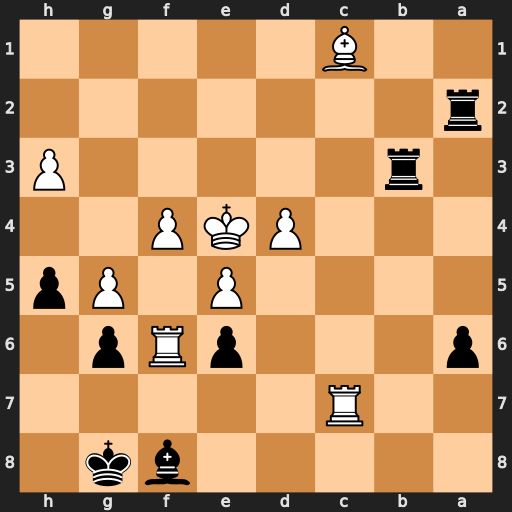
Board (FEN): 5bk1/2R5/p3pRp1/4P1Pp/3PKP2/1r5P/r7/2B5
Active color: b
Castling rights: -
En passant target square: -
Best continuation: Re2+ Be3 Rexe3#